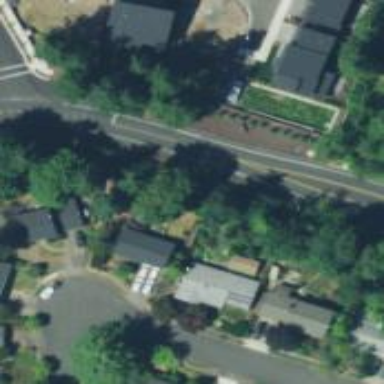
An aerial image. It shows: Secondary road with asphalt surface and sidewalk on the left.